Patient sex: M
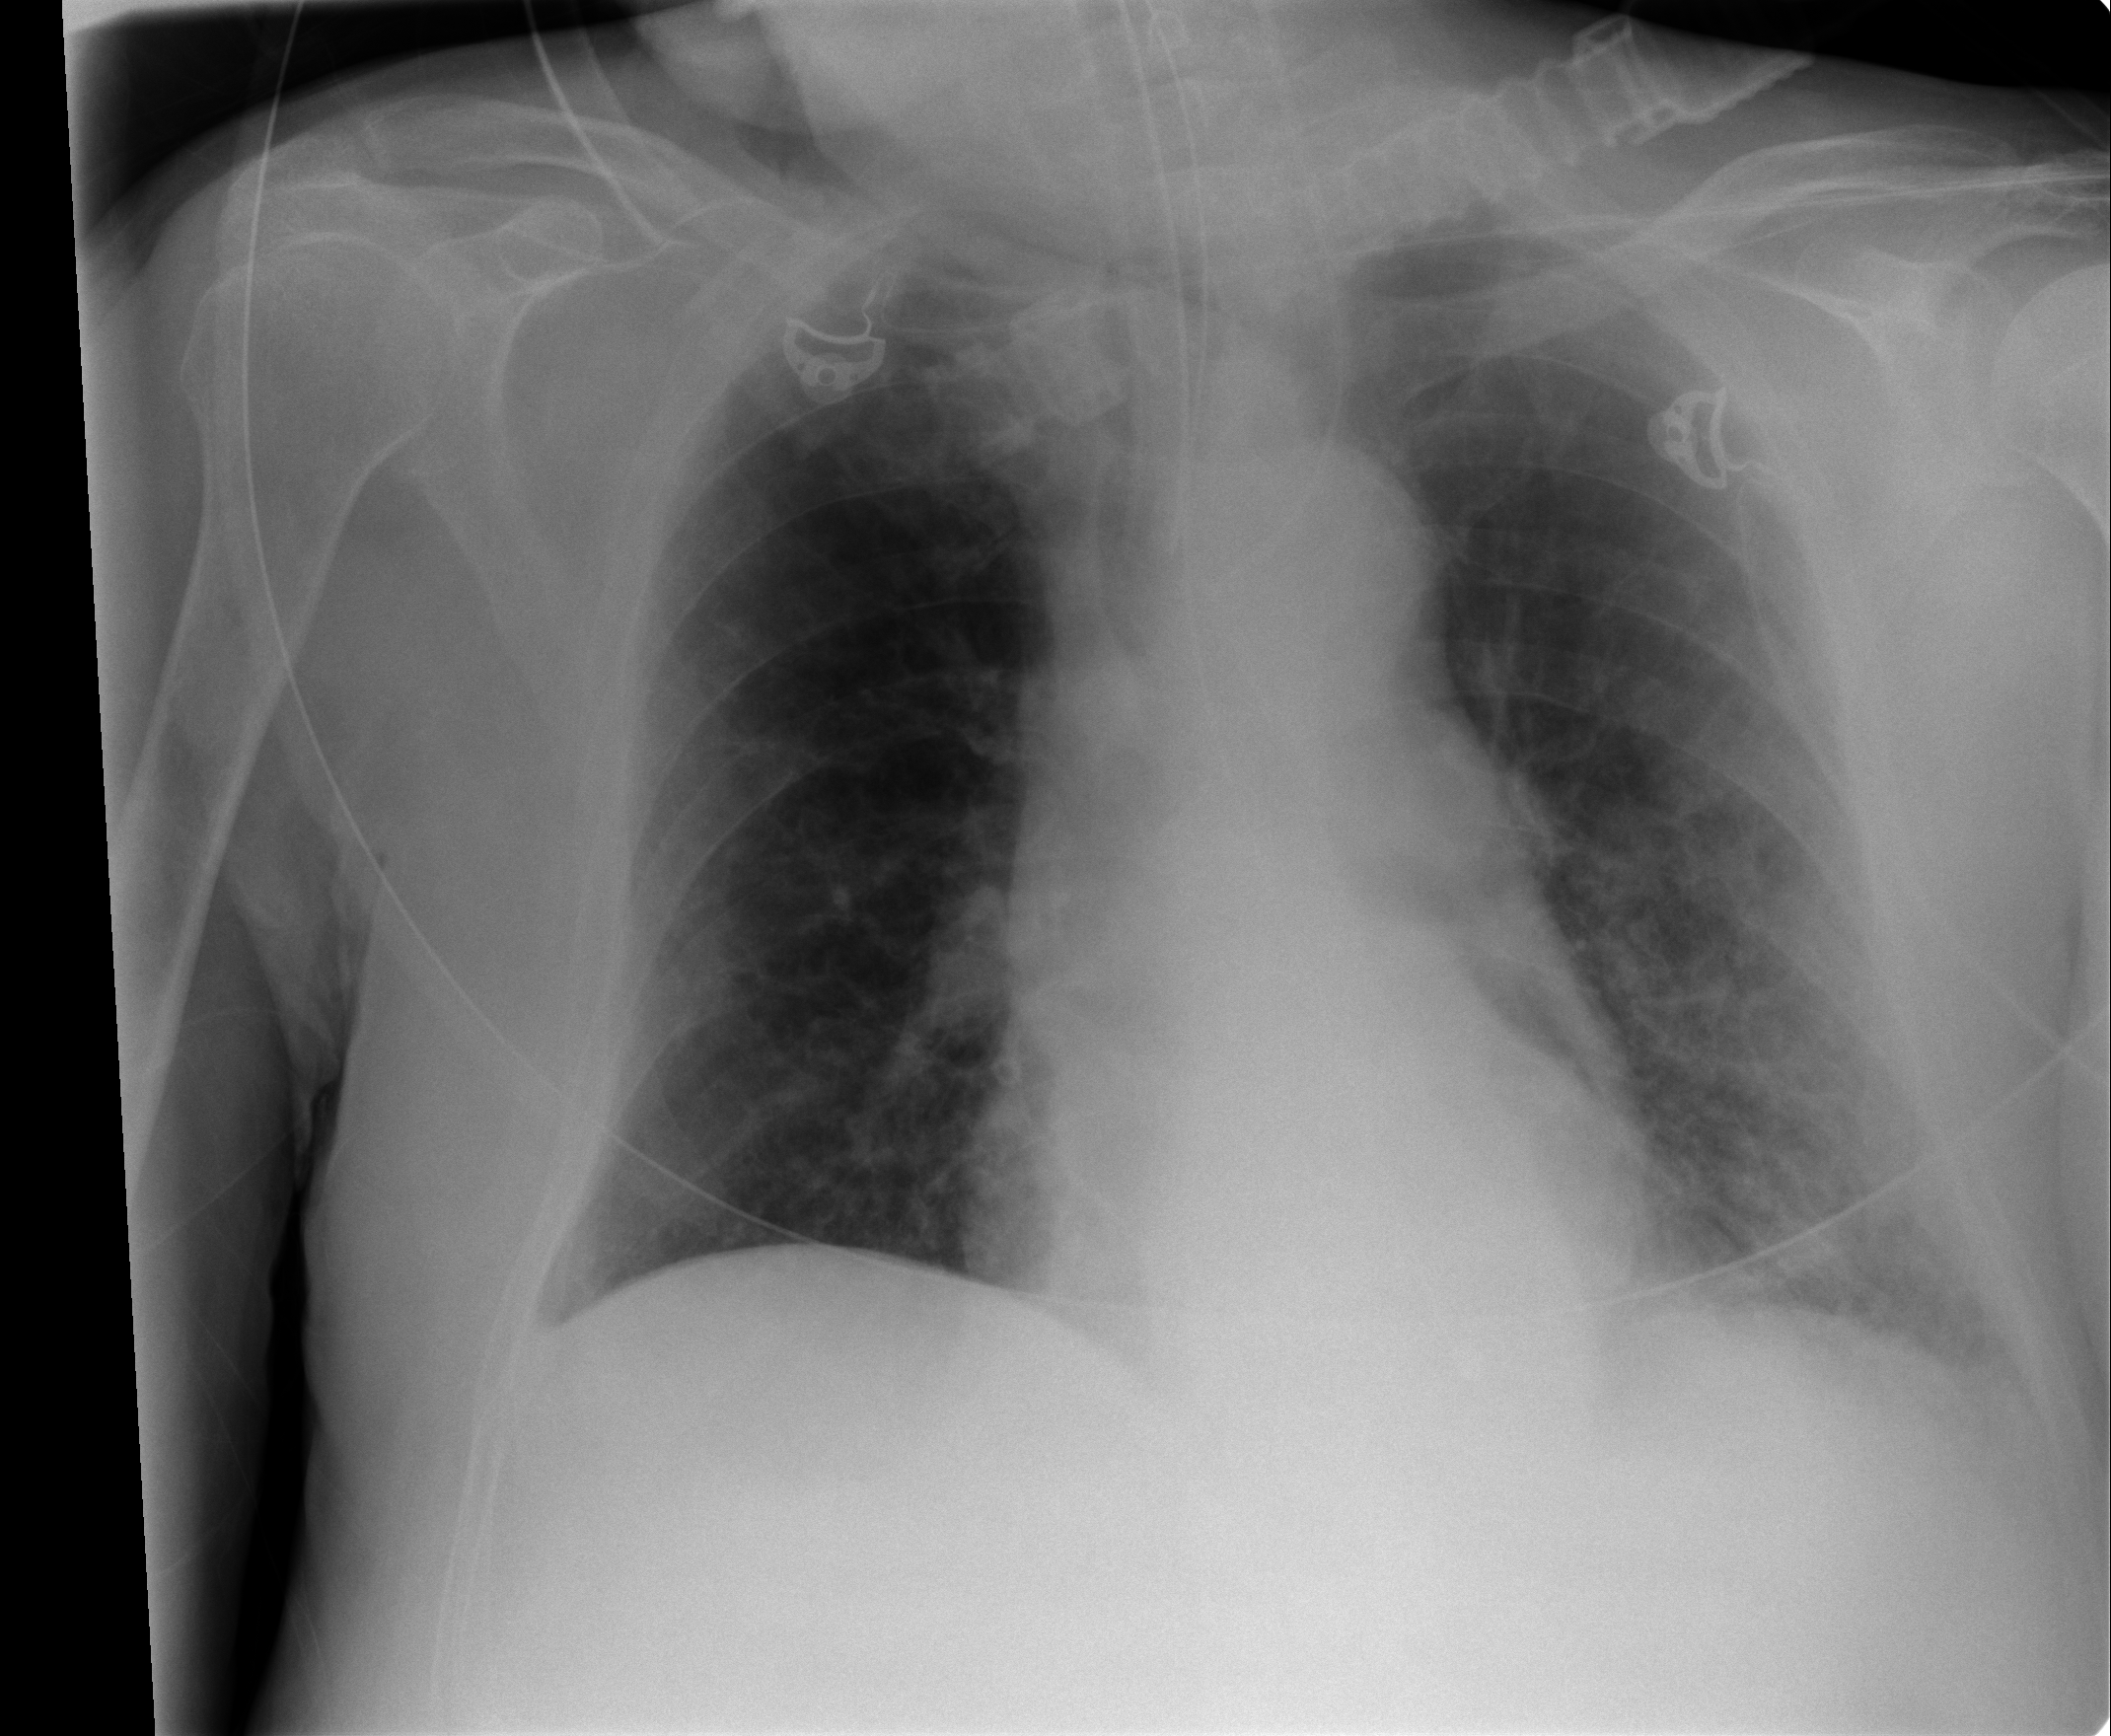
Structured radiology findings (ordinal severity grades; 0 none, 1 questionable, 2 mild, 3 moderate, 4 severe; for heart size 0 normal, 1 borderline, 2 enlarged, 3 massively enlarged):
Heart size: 1
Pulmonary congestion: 0
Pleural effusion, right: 2
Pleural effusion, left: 2
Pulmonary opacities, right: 0
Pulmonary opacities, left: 3
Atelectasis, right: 0
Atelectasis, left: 3